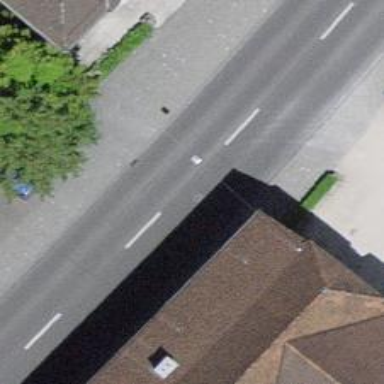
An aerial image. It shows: Bus stop with platform for public transport.